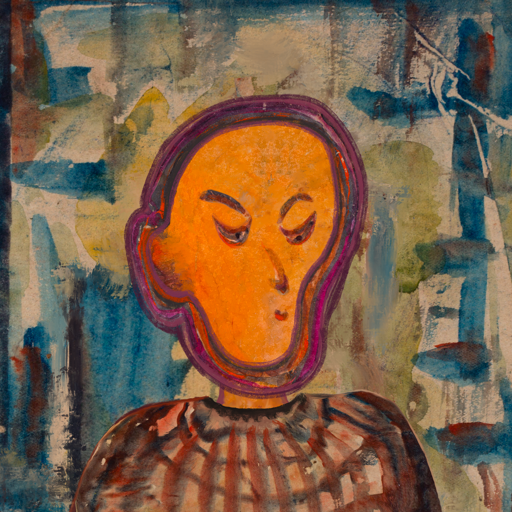
Background: Orphan, Head And Neck Side: Hypocrite_w_Hair, Face Side: Hypocrite, Bust: Orphan, Hair Side: Blank, Head Accessory: Blank, Second Necklace: Blank, Necklace: Blank, Baby: Blank